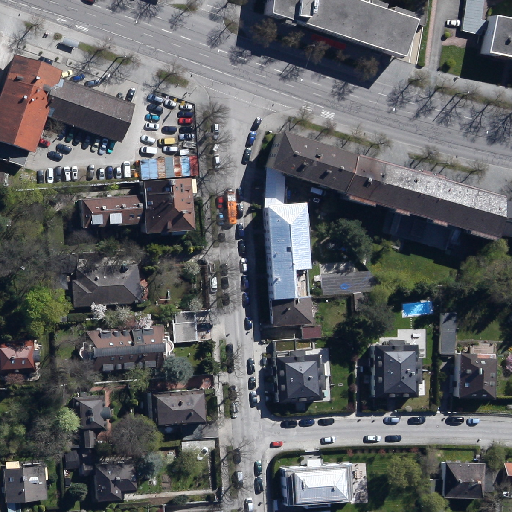
Referring expression: sidewalk